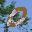
Label: 0